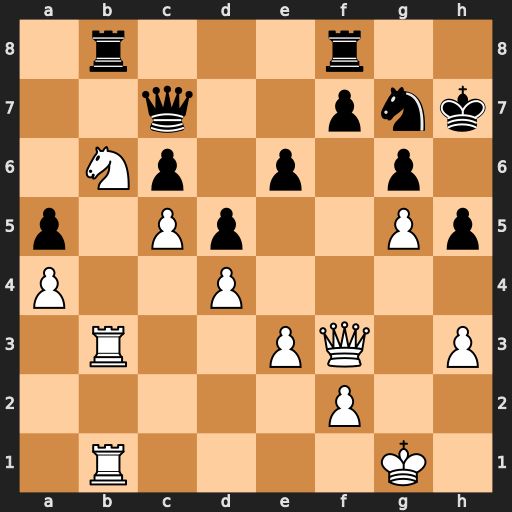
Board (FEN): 1r3r2/2q2pnk/1Np1p1p1/p1Pp2Pp/P2P4/1R2PQ1P/5P2/1R4K1
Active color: w
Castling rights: -
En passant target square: -
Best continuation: Nd7 Qxd7 Rxb8 Rxb8 Rxb8